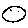
Label: circle